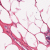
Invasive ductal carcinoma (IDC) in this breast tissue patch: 0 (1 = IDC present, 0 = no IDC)